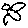
Label: bird